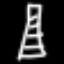
Label: The Eiffel Tower